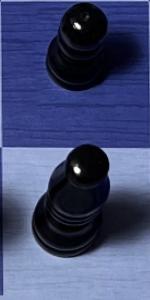
Label: Bishop_Black